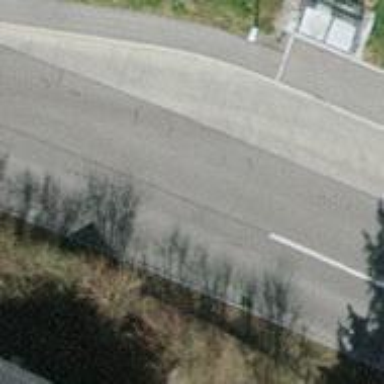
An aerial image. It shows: Bus stop with designated stop position for public transport.